Question: I have tried to install flutter many times but it is showing error in installing it.

[!] IntelliJ IDEA Community Edition (version 2017.1)
X Flutter plugin not installed; this adds Flutter specific functionality.
'''
X Dart plugin not installed; this adds Dart specific functionality.
'''
[!] Connected devices
'''
! No devices available
'''
Please help in solving this issue.
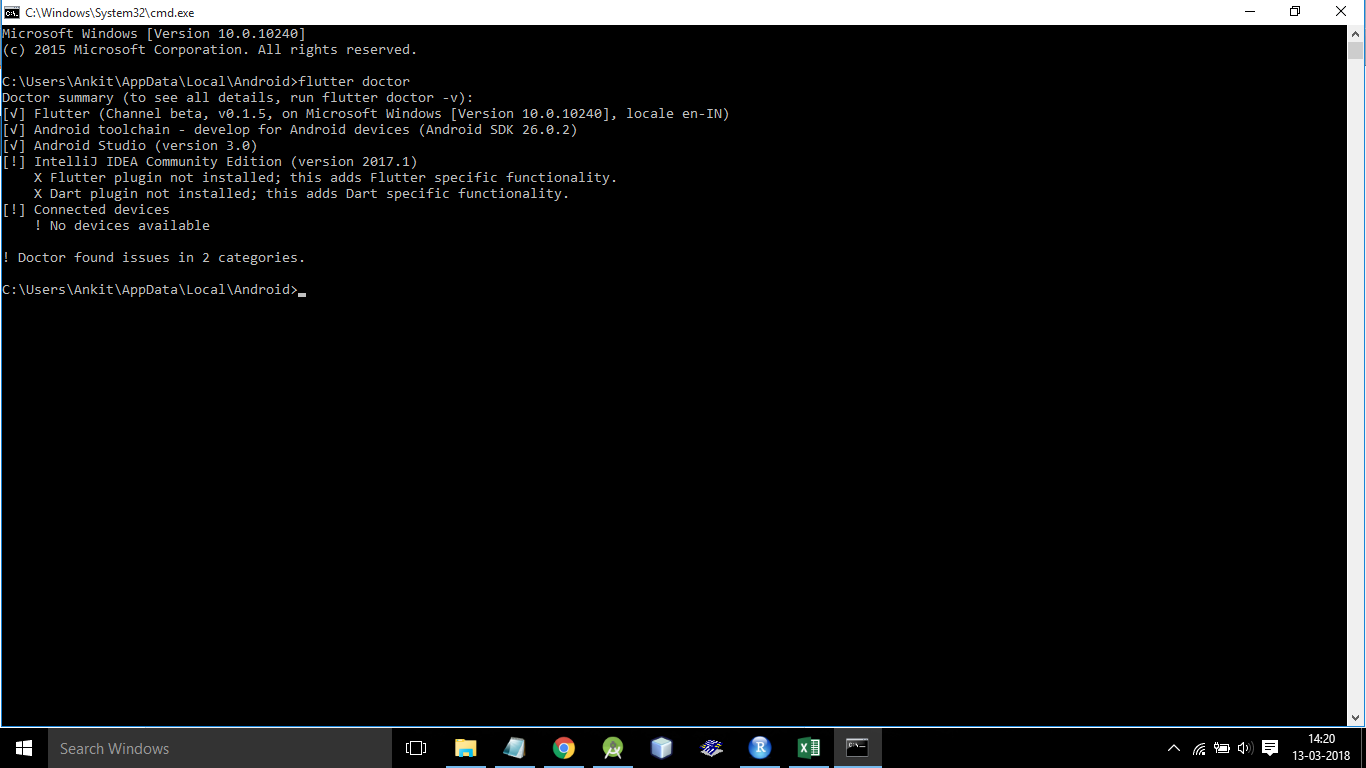
Answer: 1) The "No devices available" message will go once you connect a device with developer/debug mode on.
2) Steps to install Flutter plugin.
- - - - -